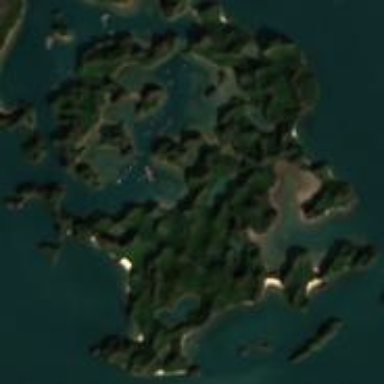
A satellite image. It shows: Island with natural coastline.